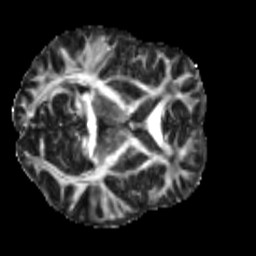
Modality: FA
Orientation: axial
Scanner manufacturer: siemens
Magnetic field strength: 3 T
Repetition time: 4 s
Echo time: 0.0594 s